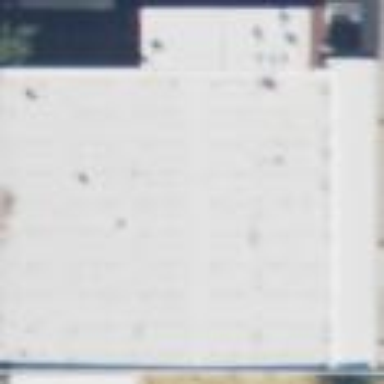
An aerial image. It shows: Industrial building.